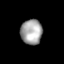
Tissue: skin
Cell type: Epithelial cells
Senescence score: 0.2336
Nuclear area (px): 528
Mean DAPI intensity: 164.225